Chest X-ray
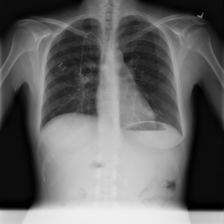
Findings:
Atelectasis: negative
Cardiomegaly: negative
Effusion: negative
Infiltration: negative
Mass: negative
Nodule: negative
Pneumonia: negative
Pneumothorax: negative
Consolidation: negative
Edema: negative
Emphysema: negative
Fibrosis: negative
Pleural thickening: negative
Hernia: negative